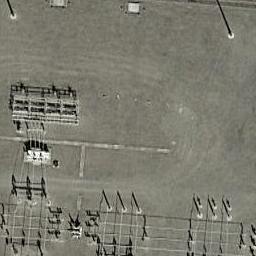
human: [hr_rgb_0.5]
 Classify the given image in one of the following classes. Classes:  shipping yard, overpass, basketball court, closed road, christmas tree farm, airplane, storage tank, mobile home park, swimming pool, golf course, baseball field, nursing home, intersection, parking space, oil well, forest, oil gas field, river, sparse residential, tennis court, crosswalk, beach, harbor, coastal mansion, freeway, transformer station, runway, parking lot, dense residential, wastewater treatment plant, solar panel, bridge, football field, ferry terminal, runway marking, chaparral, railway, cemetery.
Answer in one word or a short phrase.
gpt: transformer station